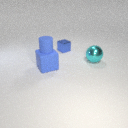
large blue rubber cube below small blue rubber cylinder